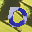
Label: 0